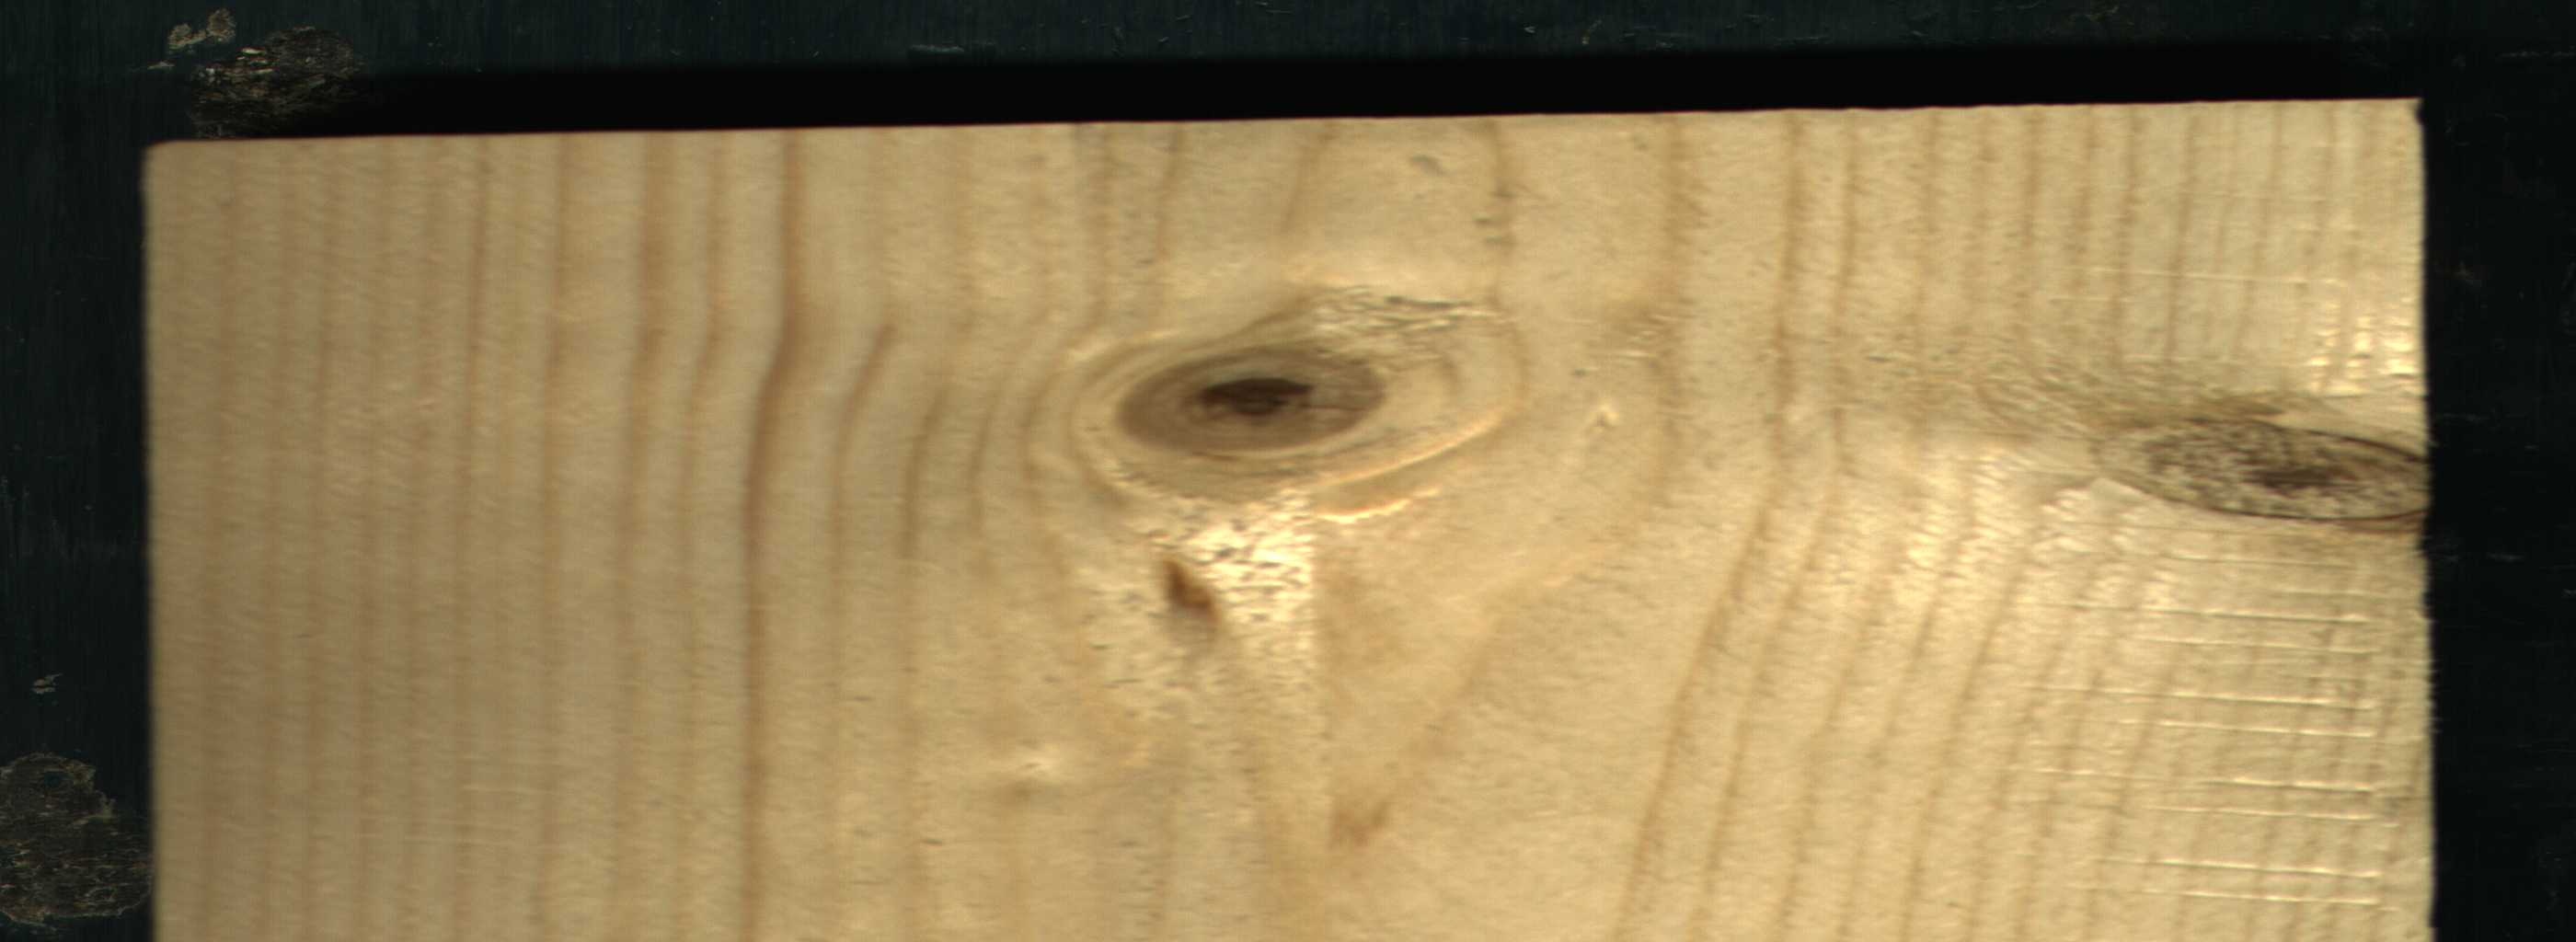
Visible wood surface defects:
resin
Dead_Knot
Dead_Knot